Question: Can you write?
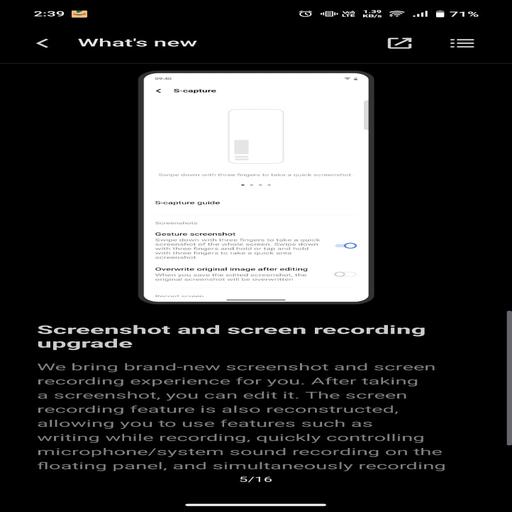
Answer: Yes, while recording